Aerial crown-view tile of a tropical tree (Barro Colorado Island, Panama), acquired 20250317:
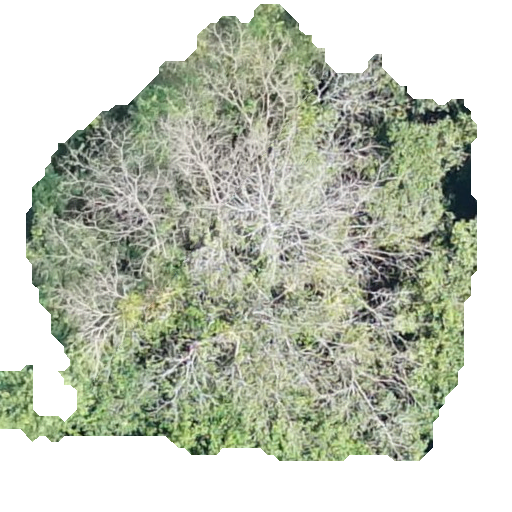
Species: Hura crepitans
GBIF accepted scientific name: Hura crepitans
Crown area: 236.009 m²